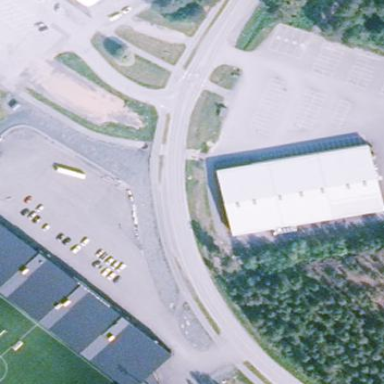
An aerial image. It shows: Building that houses ice hockey sports centre.